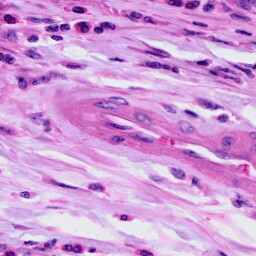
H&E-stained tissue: Cervix